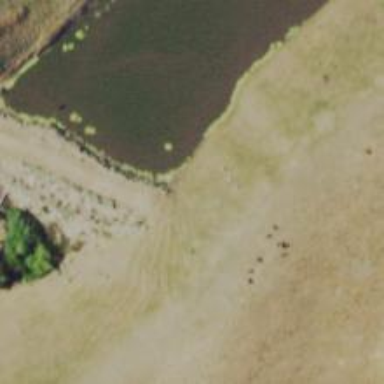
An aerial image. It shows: Pond with natural water.